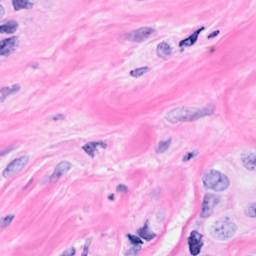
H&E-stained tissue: Breast